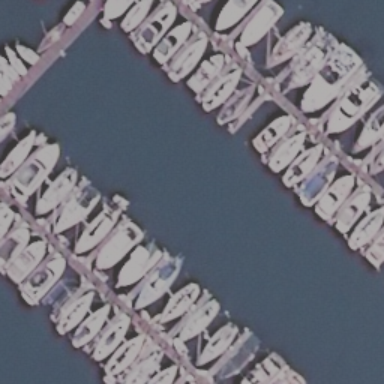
Lots of boats docked in lines at the harbor .